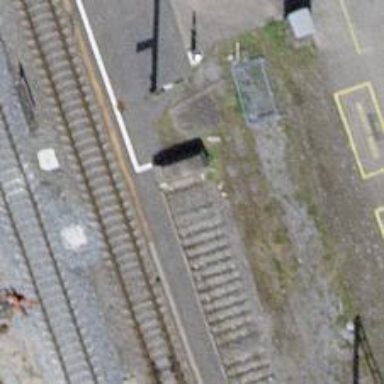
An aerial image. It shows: Railway buffer stop.